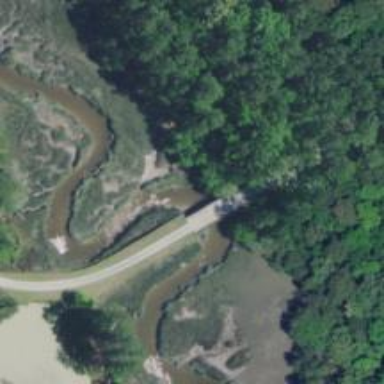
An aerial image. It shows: Service road on bridge.